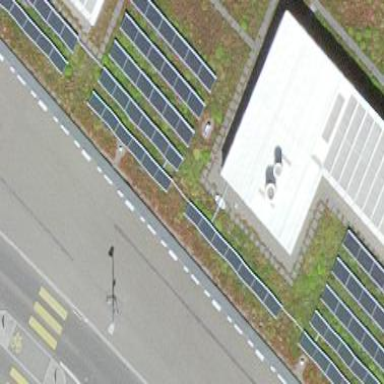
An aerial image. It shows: Solar power generator using photovoltaic panels.